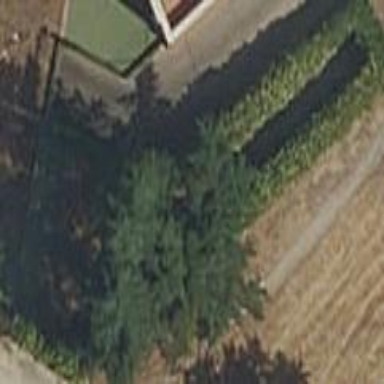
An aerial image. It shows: Garden with kerb border.